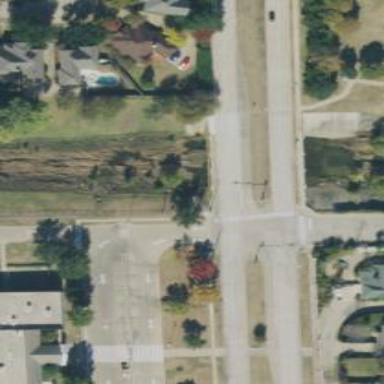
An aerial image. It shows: Secondary road with bridge.